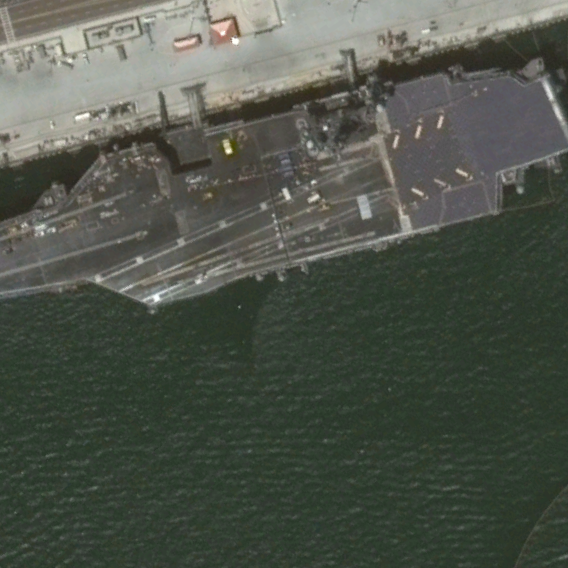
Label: aircraft_carrier